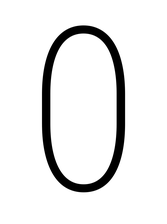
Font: Roboto_Condensed_ExtraLight